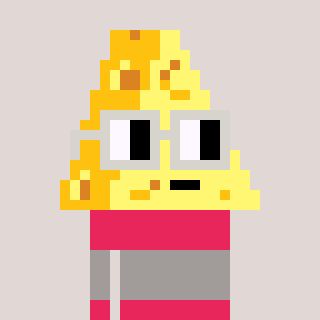
a pixel art character with square light gray glasses, a cheese-shaped head and a redpinkish-colored body on a warm background